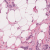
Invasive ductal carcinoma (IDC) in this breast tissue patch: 1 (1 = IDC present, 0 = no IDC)